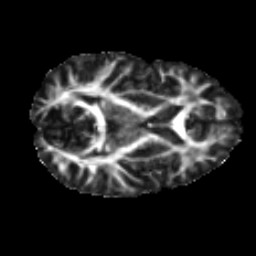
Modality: FA
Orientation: axial
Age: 28
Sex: male
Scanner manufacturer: ge
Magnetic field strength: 3 T
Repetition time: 7.8 s
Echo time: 0.0606 s